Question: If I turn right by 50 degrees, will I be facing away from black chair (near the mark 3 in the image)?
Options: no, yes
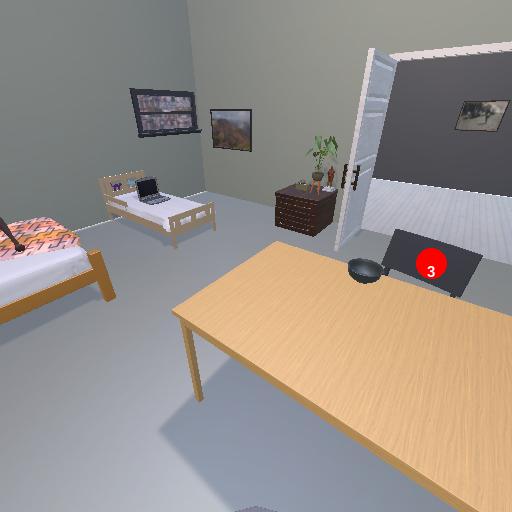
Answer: no